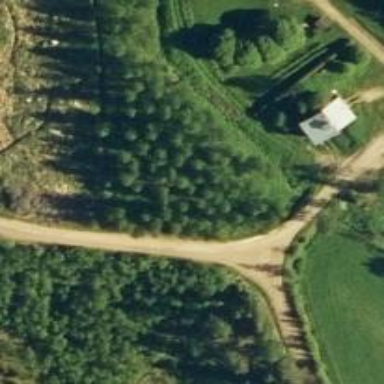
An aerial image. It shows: Unclassified road.